Field crop: tomato
Growth stage: 2
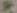
Species: solanum